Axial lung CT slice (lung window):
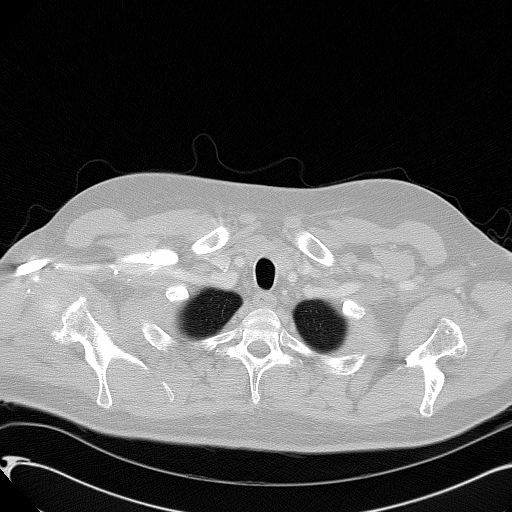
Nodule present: no